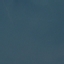
Land use / land cover class: SeaLake